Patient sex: M
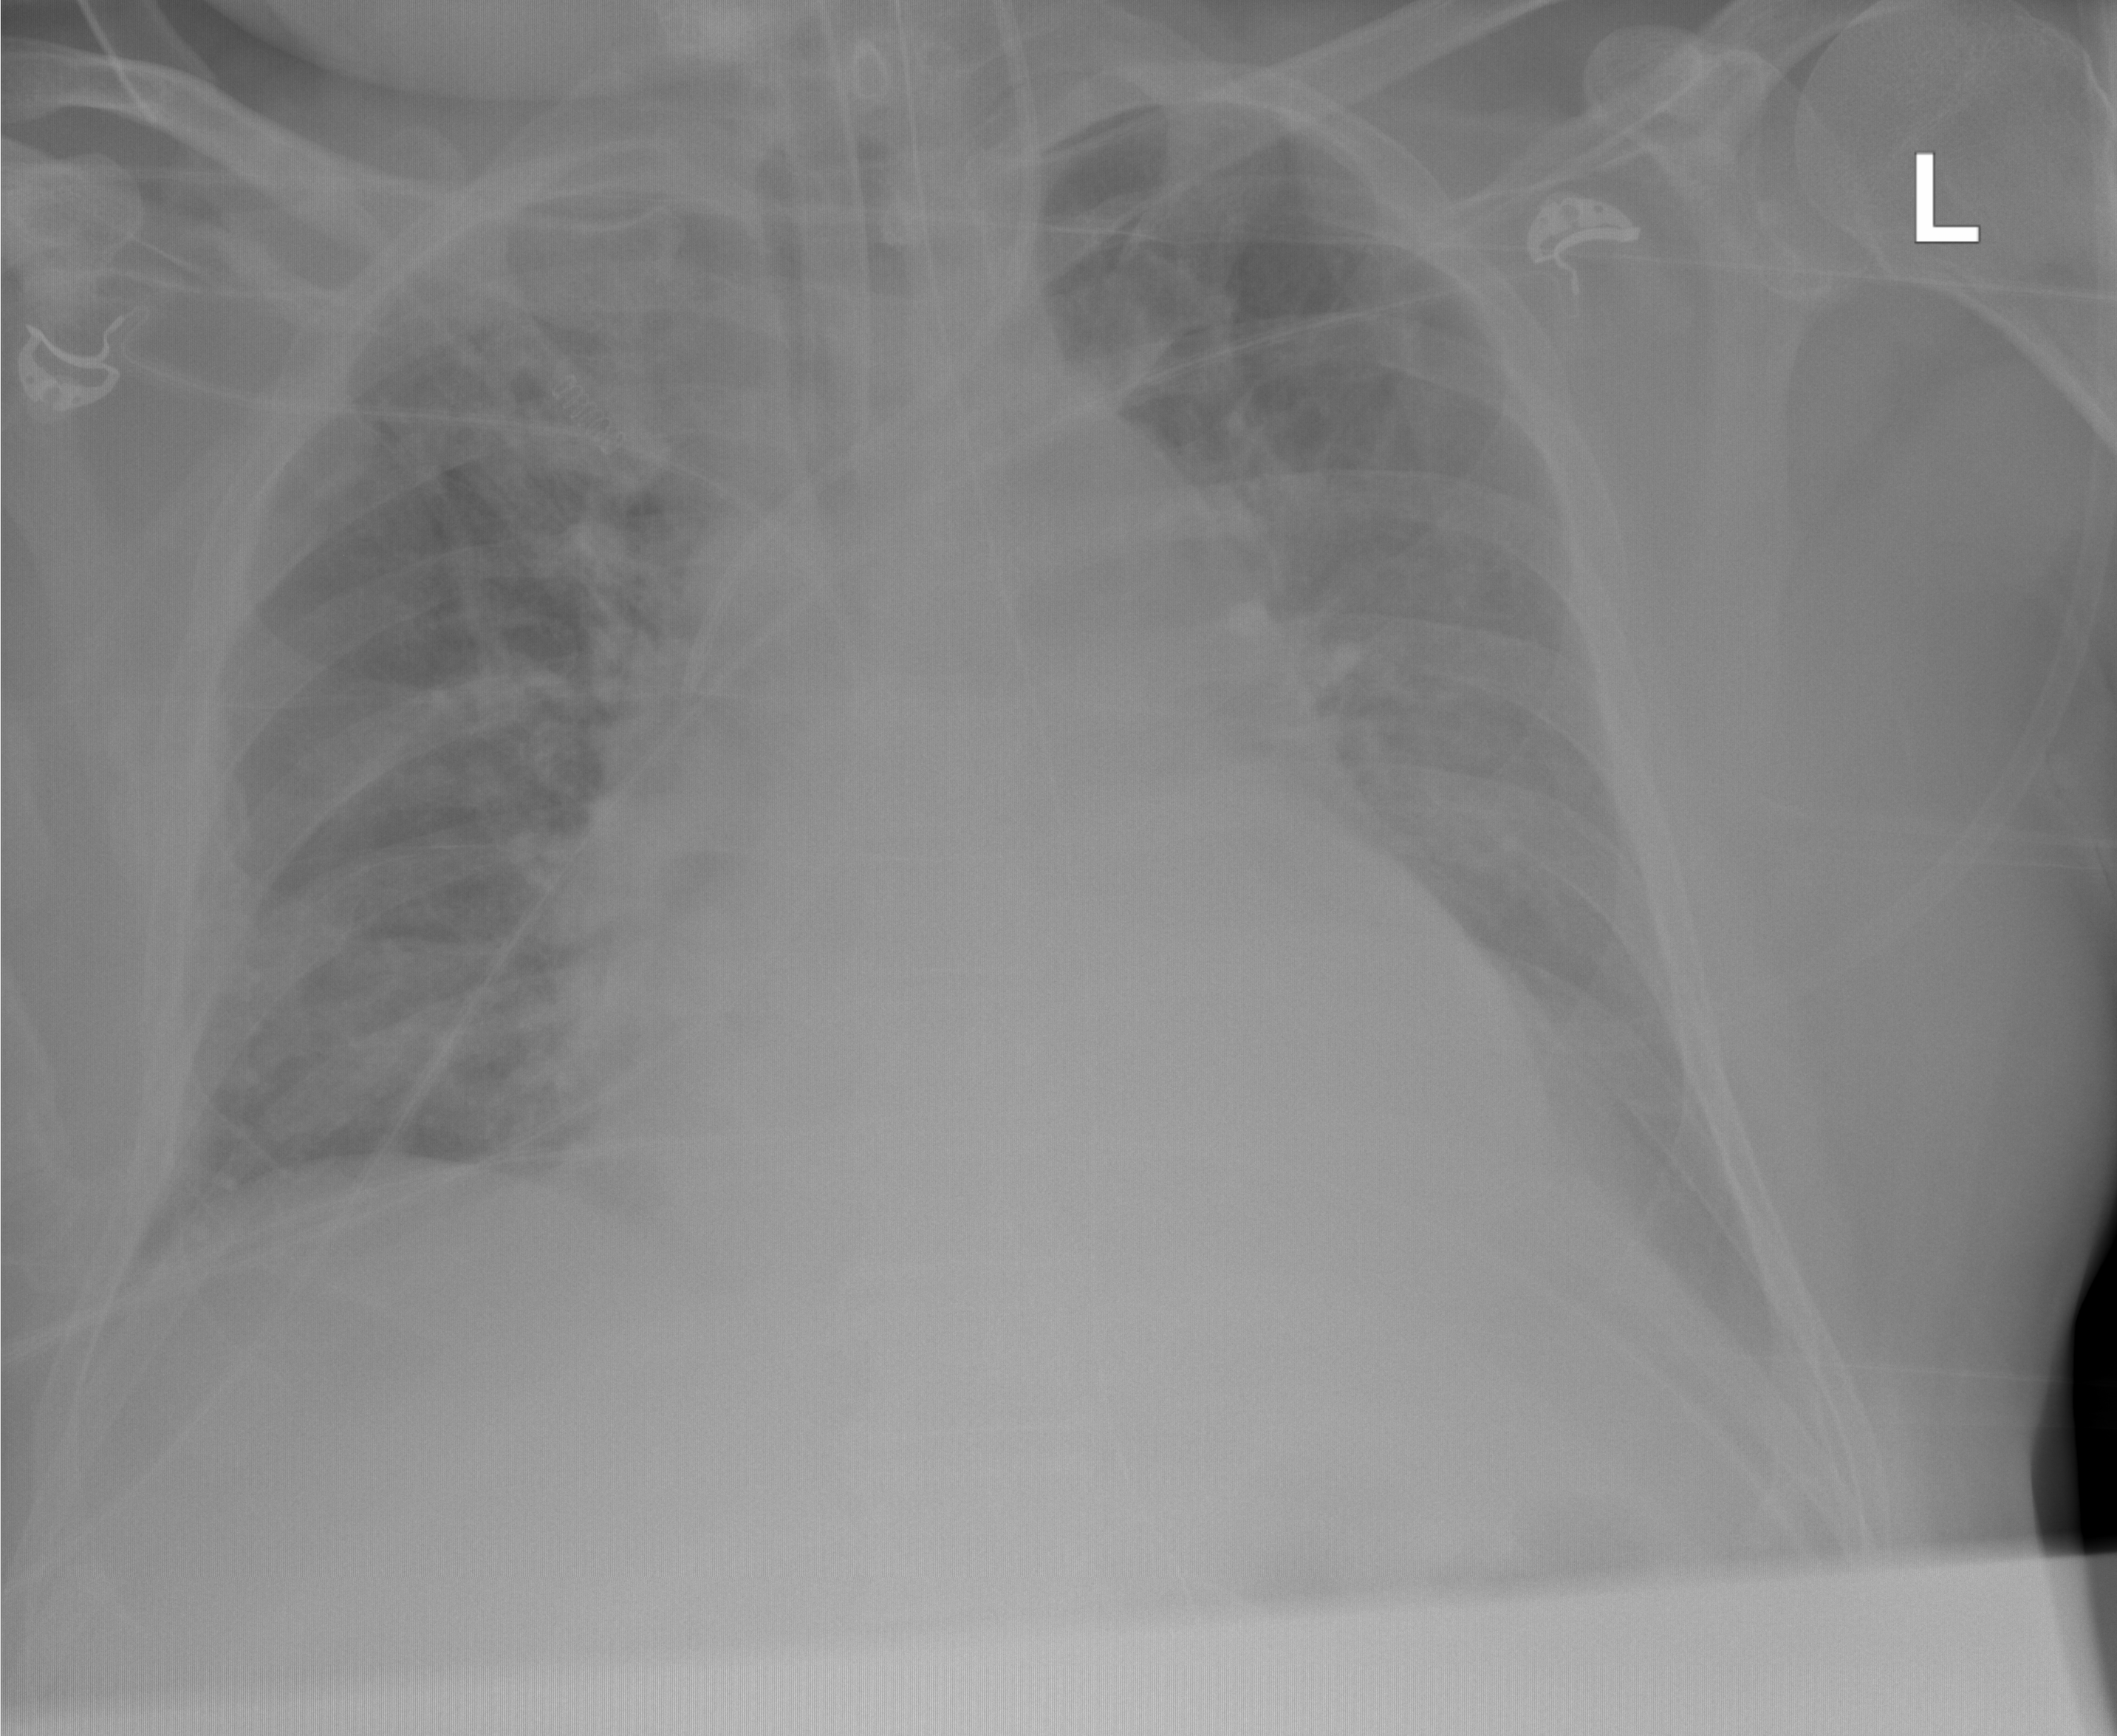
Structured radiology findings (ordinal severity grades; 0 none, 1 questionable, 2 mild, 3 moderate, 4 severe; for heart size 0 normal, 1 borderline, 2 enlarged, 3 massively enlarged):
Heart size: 2
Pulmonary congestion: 1
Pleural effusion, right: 0
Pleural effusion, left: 1
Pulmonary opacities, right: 0
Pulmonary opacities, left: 0
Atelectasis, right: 0
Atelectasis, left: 0